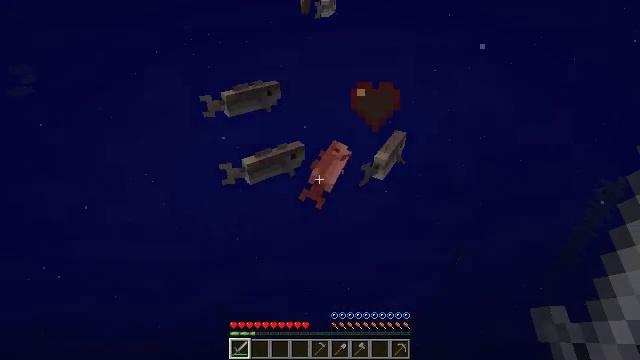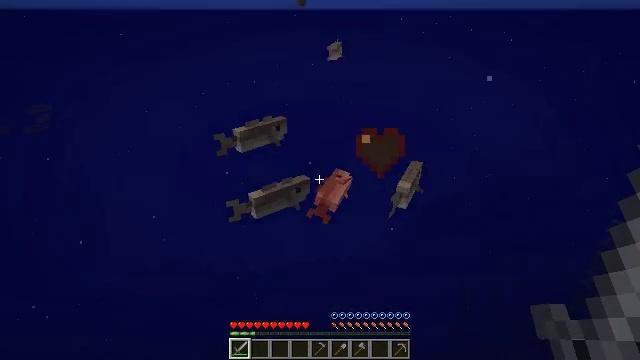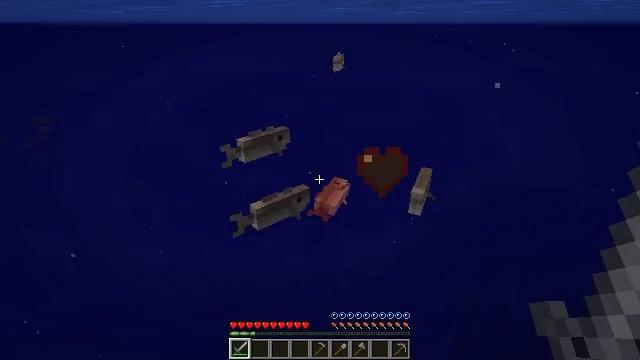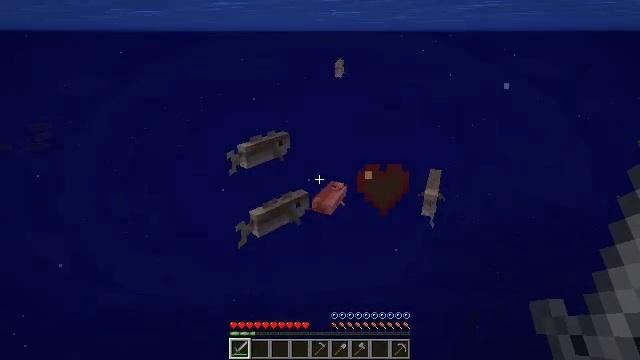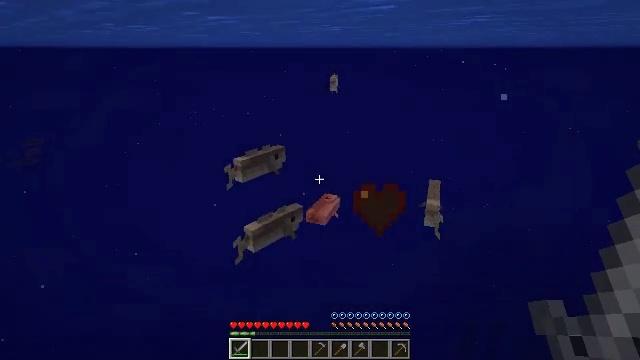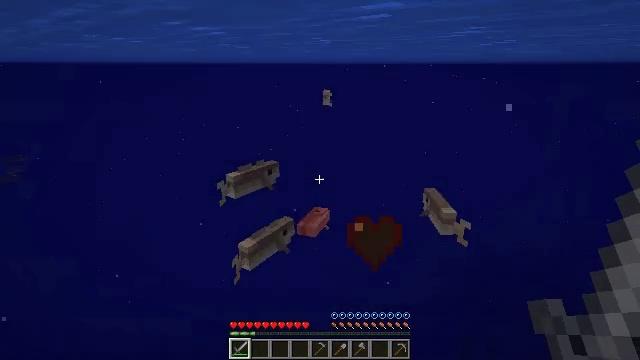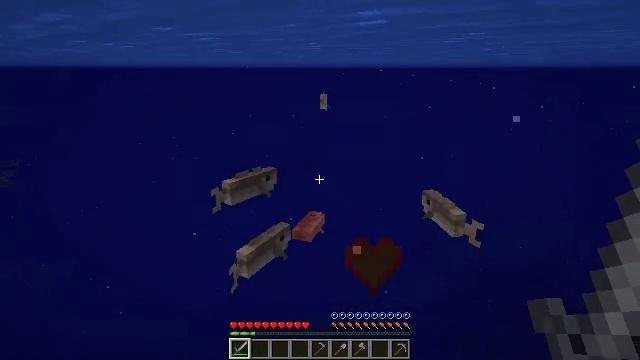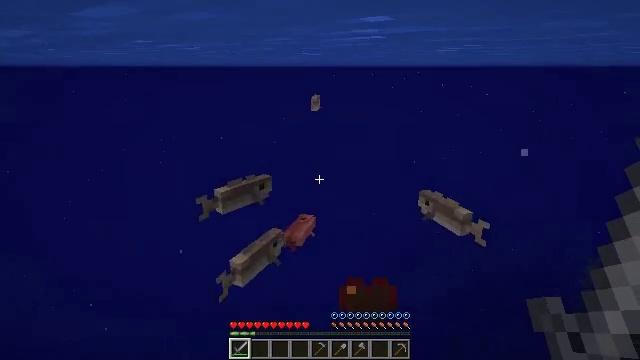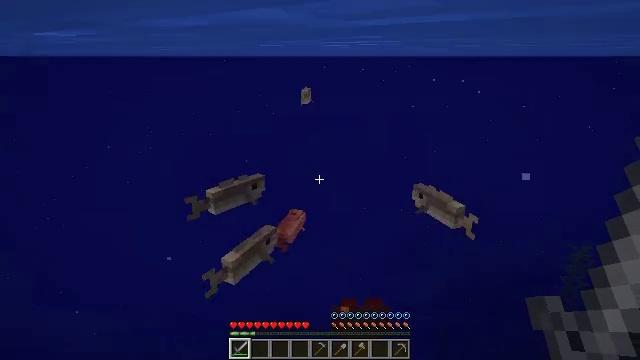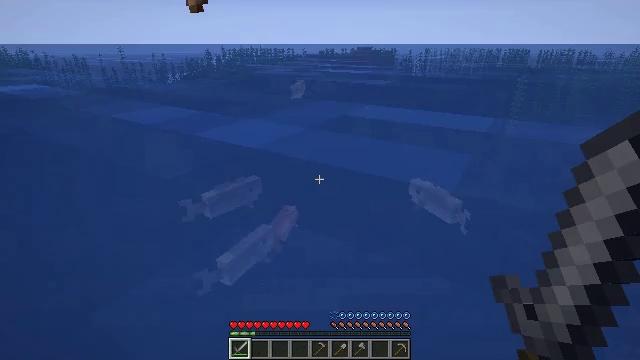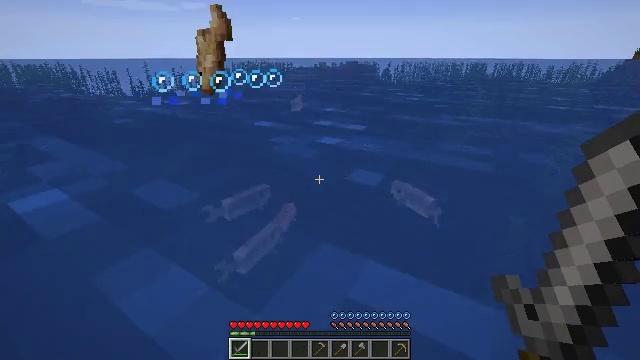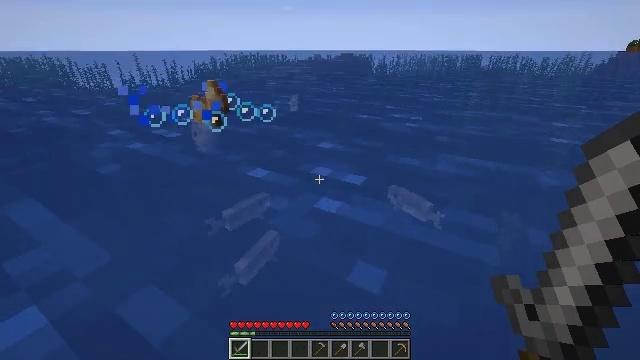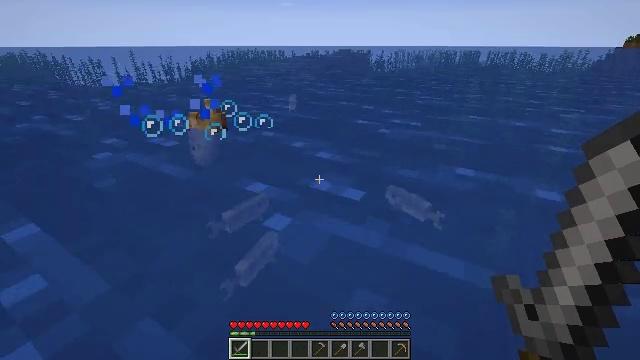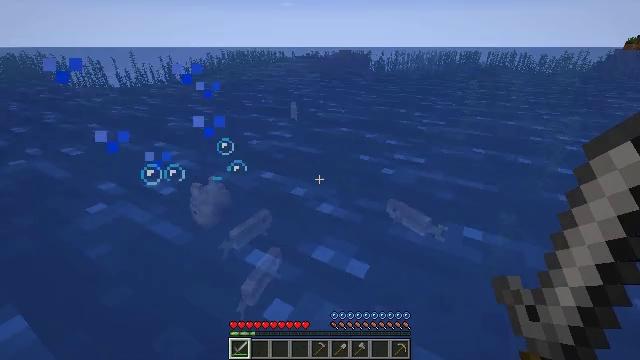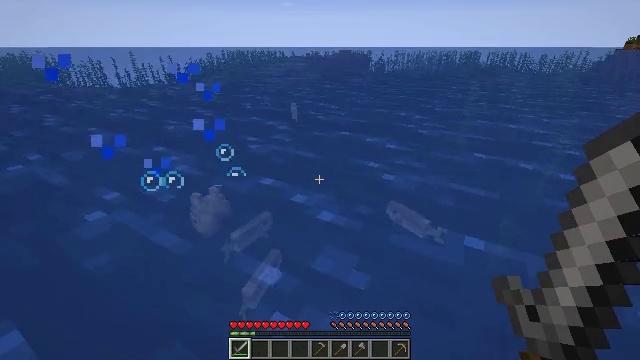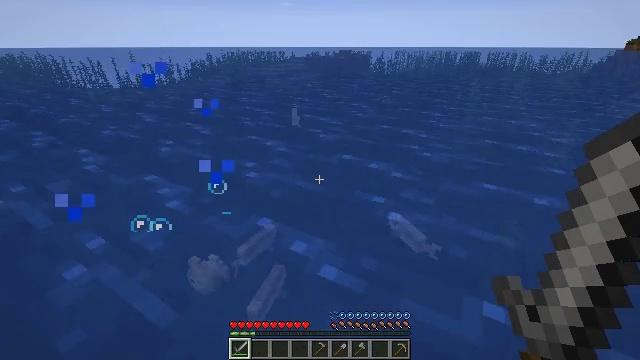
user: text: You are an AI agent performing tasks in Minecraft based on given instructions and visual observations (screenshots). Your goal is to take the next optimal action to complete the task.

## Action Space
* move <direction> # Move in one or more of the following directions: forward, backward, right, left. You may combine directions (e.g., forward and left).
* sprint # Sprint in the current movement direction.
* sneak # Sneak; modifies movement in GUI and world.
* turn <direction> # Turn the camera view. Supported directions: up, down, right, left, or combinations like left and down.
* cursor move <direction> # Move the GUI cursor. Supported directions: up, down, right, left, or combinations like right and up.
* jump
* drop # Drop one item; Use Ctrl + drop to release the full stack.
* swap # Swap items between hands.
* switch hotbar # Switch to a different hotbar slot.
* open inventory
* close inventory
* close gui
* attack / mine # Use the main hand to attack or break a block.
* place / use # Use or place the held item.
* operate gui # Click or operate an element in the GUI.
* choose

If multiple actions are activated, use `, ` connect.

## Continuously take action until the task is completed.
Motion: motion action
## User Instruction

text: Catch and defeat a cod.
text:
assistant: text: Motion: move forward, turn up
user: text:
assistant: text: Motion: move forward, turn up
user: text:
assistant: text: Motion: move forward, turn up
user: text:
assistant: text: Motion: move forward, turn right and up
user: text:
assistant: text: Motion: move forward, turn right and up, jump
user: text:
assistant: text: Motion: move forward, jump
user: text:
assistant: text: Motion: move forward, turn right, jump
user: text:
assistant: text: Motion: move forward, turn right and down, jump
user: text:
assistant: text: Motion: move forward, turn right and down, jump
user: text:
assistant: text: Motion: move forward, turn right and down, jump
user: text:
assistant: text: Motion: move forward, turn right and down, jump
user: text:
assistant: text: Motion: move forward, jump
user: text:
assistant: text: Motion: move forward
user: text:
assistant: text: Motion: move forward
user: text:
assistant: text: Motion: move forward
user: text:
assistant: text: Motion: move forward
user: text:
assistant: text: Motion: move forward
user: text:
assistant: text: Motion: move forward
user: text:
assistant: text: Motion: move forward
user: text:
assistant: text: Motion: move forward
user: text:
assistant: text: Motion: move forward, turn down
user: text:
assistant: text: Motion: move forward, turn down
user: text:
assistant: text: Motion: move forward, turn down
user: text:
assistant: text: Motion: move forward, turn down
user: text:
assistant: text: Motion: move forward, turn left and down
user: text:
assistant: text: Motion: move forward and move left, turn left and down
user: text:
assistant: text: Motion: move forward and move left, turn left and down
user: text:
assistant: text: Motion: move forward and move left, turn left and down
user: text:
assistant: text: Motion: move forward and move left, turn down
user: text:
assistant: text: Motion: move forward and move left, turn down